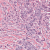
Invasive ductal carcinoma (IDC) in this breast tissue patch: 1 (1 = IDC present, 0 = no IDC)